Here is a 2-D grayscale rendering of raw rotating-machine vibration samples (signal-to-image). What is the most likely rotor condition (normal, misalignment, unbalance, looseness)?
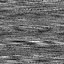
Answer: unbalance